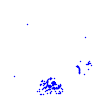
Particle: kaon